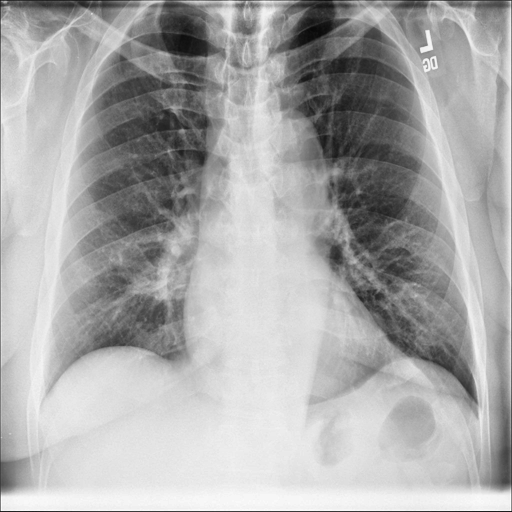
Finding: NORMAL